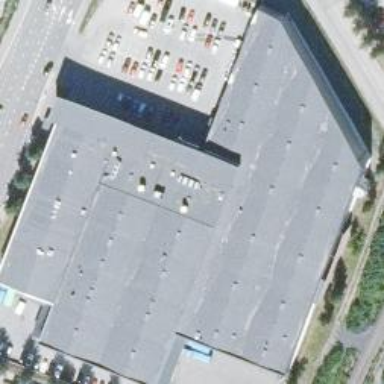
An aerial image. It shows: Commercial building.